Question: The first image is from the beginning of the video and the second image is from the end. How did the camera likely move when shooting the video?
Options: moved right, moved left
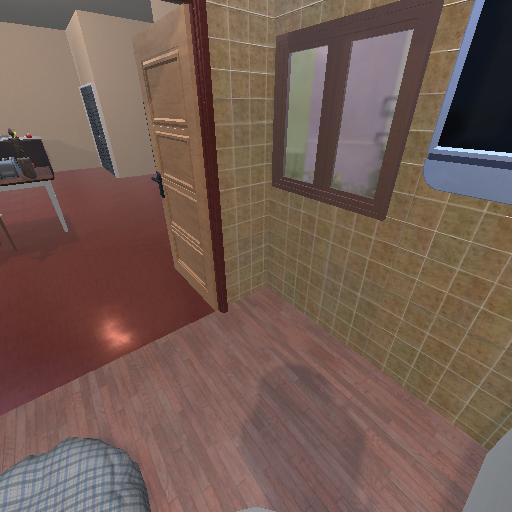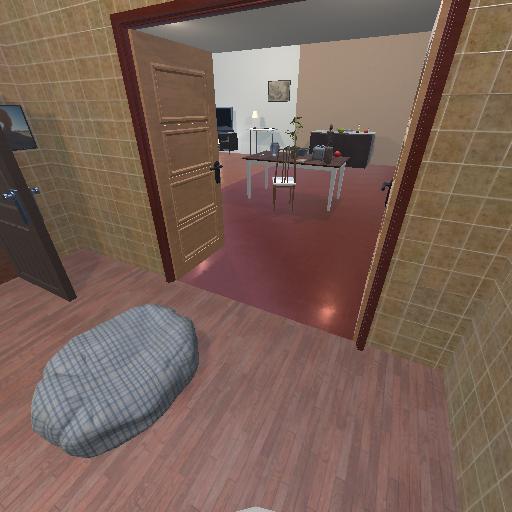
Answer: moved right